Interaction volume radius: 5 \u00c5
Interaction volume height: 10 \u00c5
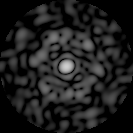
Disorder parameter: 0.8355